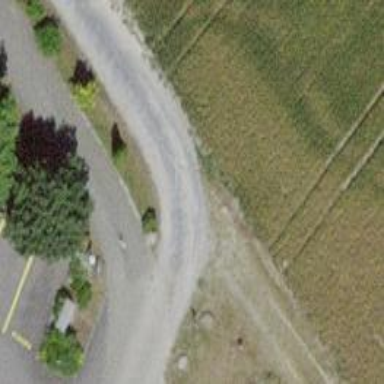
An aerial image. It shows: Track with fine gravel surface.